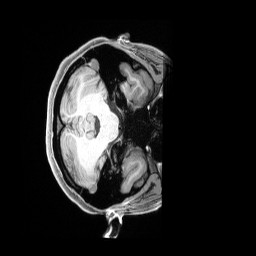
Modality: T1w
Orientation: axial
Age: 27
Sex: female
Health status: healthy
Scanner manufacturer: siemens
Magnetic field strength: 3 T
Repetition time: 2.4 s
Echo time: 0.00228 s